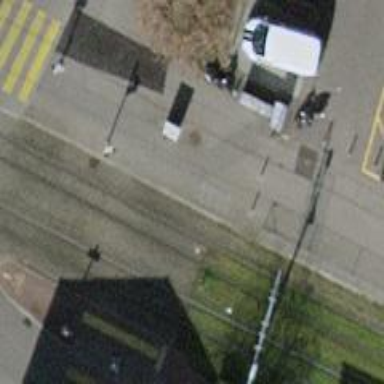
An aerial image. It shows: Tram crossing on the railway.